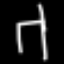
Label: chair